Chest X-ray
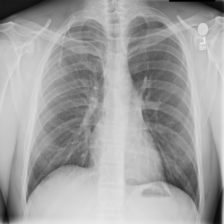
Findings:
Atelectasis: negative
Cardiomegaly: negative
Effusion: negative
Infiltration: negative
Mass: negative
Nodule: negative
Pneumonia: negative
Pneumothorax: negative
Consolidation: negative
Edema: negative
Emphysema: negative
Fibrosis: negative
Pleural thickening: negative
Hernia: negative